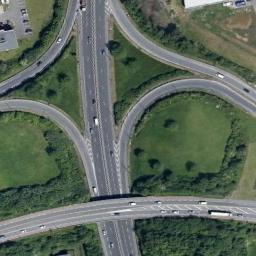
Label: overpass